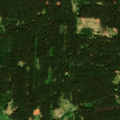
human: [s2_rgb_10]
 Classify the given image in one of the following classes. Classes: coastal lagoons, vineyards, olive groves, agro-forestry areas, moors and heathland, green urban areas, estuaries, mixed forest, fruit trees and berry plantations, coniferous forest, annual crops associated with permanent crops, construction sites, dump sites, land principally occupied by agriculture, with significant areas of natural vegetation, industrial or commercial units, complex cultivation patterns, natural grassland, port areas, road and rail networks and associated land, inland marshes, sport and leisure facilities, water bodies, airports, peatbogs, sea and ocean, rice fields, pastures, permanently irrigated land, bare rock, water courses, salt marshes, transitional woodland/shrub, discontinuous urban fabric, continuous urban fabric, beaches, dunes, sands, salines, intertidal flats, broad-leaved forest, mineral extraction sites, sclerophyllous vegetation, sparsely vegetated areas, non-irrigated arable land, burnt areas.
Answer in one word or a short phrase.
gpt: non-irrigated arable land, coniferous forest